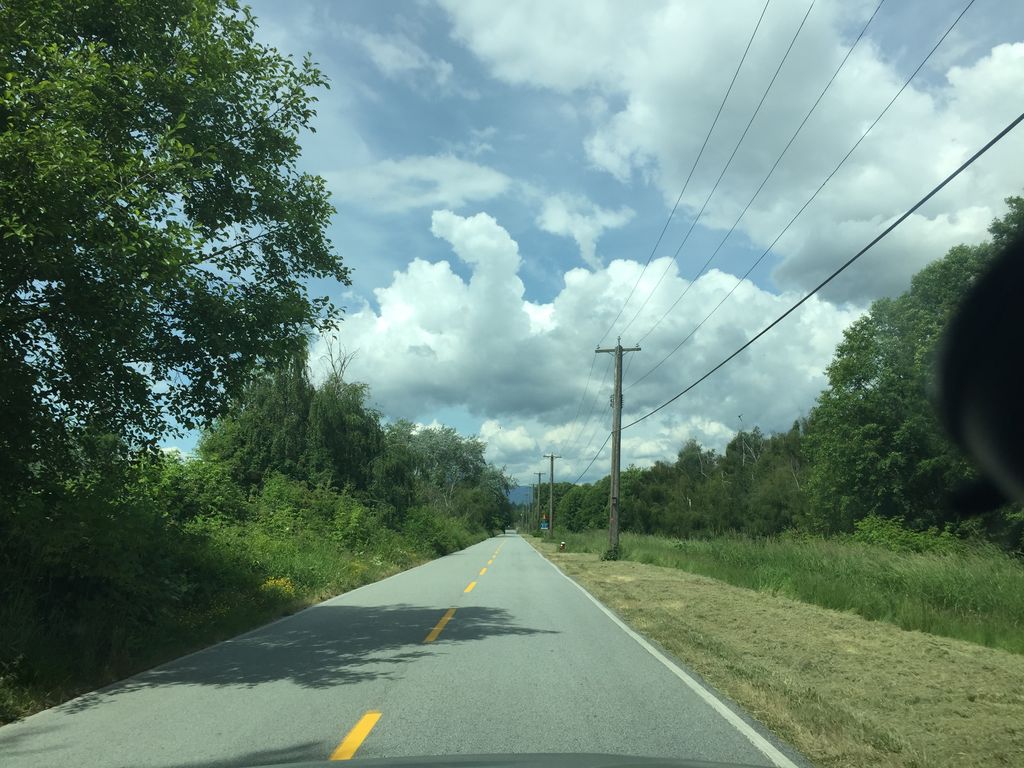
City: vancouver